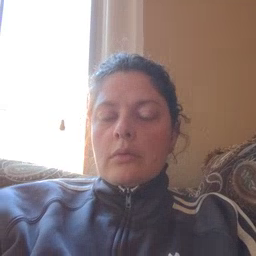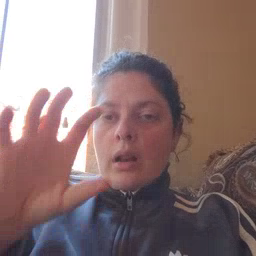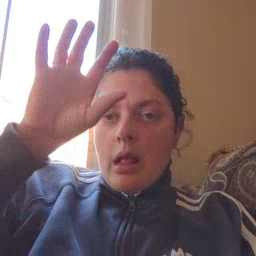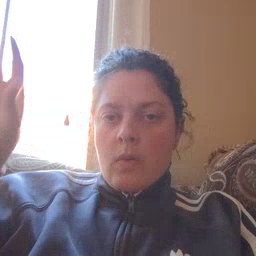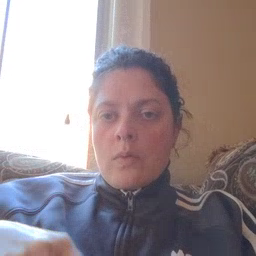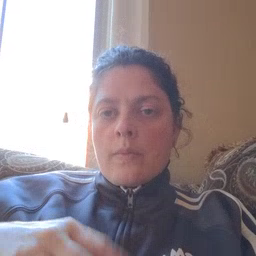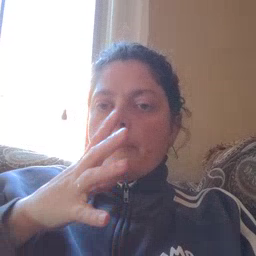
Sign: cloud